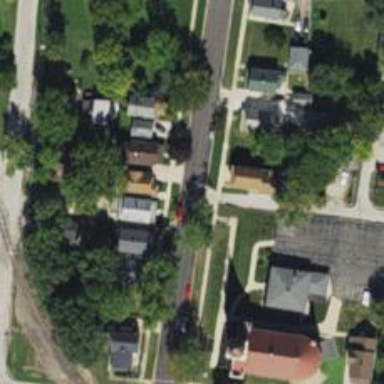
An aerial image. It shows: Residential road with separate asphalt sidewalk.